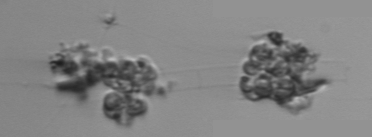
Label: Leptocylindrus_mediterraneus